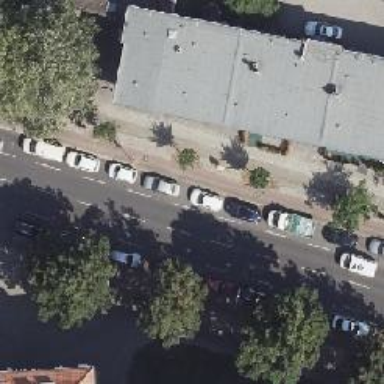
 as well as parking lanes on both sides."